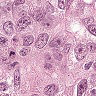
Metastatic tissue present: yes